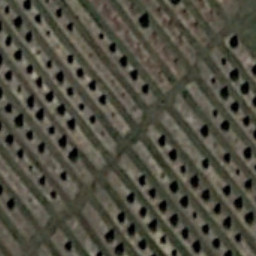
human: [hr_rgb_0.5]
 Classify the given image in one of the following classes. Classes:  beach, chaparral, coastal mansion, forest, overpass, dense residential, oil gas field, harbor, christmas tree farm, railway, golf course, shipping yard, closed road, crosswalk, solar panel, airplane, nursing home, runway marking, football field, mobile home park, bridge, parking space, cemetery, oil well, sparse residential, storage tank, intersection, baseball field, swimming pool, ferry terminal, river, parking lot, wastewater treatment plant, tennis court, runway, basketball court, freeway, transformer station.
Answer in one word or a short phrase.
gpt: christmas tree farm